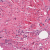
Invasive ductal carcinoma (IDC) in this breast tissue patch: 1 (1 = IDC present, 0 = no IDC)